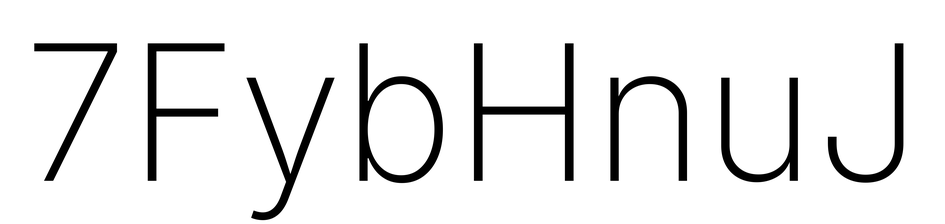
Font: Inter_ExtraLight